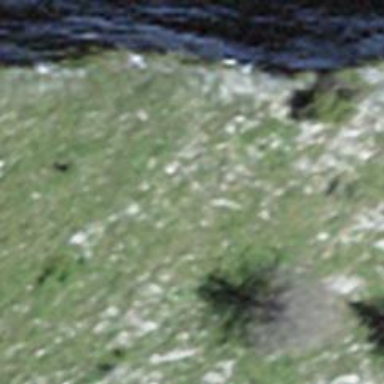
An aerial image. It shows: Cliff in nature.